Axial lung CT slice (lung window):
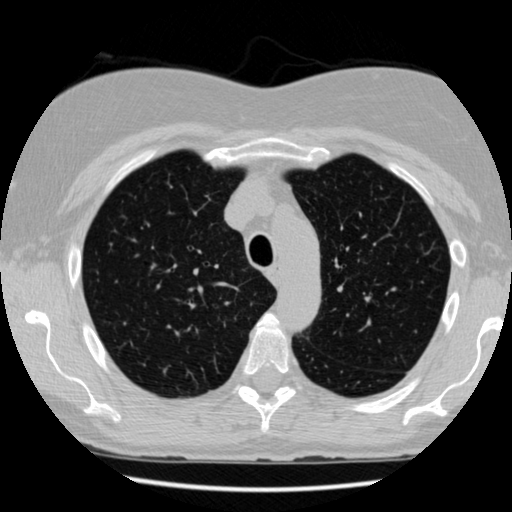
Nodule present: no